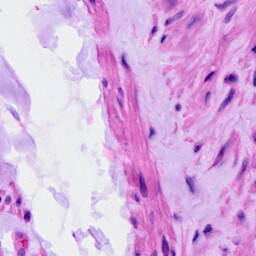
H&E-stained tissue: Ovarian